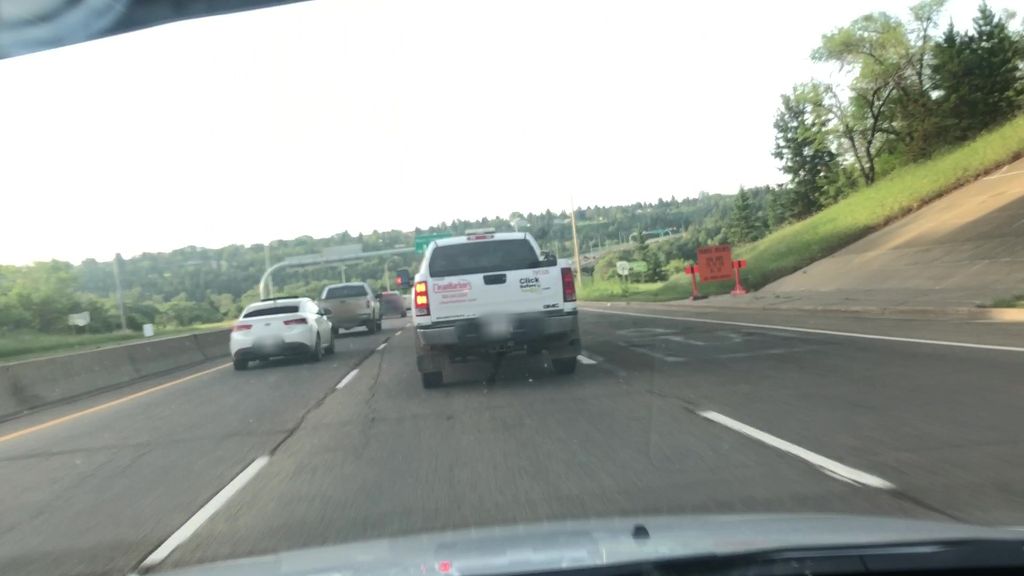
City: edmonton